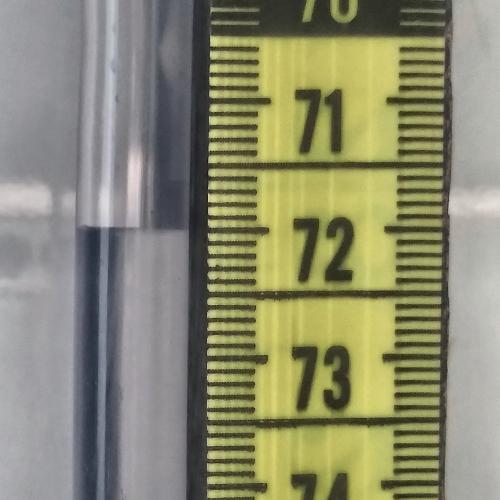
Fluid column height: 72.0 cm